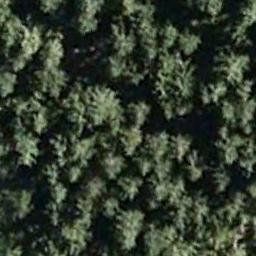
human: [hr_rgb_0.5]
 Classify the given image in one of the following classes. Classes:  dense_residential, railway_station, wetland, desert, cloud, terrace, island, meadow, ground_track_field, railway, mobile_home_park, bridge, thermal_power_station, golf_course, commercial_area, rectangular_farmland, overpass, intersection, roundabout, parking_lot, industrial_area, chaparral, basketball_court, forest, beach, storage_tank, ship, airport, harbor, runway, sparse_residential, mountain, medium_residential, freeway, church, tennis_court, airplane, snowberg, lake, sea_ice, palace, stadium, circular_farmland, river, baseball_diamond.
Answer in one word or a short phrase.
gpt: forest